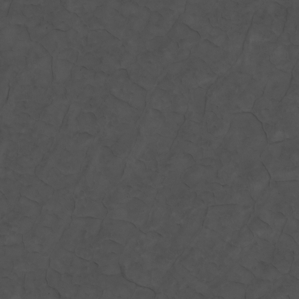
Label: non_frost